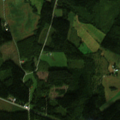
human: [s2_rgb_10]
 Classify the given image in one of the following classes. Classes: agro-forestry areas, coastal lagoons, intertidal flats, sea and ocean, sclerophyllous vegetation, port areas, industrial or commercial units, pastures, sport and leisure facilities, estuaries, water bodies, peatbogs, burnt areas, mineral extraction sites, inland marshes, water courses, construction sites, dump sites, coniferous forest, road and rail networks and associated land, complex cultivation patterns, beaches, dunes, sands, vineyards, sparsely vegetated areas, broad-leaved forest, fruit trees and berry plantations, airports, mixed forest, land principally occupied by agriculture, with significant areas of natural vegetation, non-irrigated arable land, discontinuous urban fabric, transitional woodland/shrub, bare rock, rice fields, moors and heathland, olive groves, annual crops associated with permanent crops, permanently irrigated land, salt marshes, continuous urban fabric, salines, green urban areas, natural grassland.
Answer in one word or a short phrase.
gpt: non-irrigated arable land, coniferous forest, mixed forest